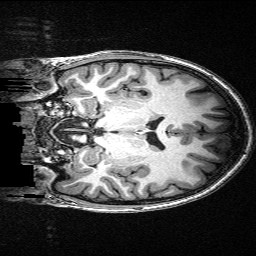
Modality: T1w
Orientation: coronal
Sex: female
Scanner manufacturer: siemens
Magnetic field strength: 3 T
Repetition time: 2.3 s
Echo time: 0.00336 s